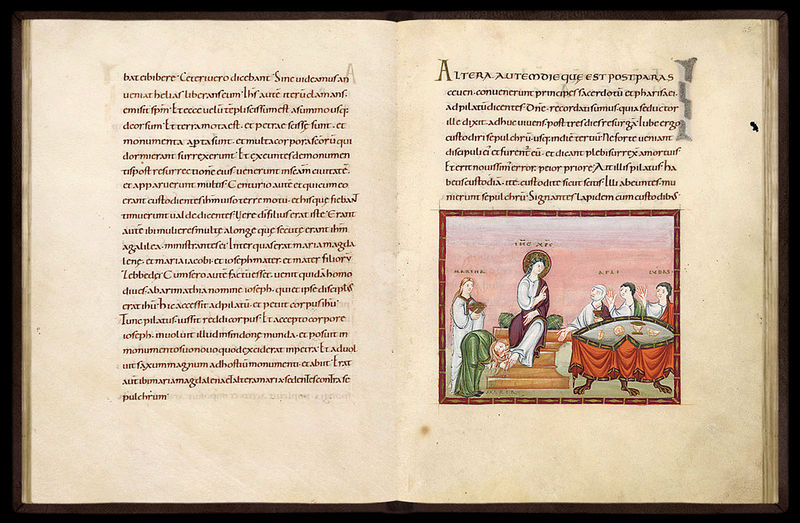
Titel: Egbert- Codex (Codex Egberti)
Institution: Trier, Stadtbibliothek/Stadtarchiv
Schlagwörter: fuß, gott, frauen, grün, menschen, sitzen, frau, männer, schwarz, szene, tisch, weiss, rot, alt, bibel, rahmen, bild, sitzend, kind, füße, schrift, küssen, creme, kissen, thron, bett, stufen, waschen, buch, religion, seite, text, buchstaben, salbung, mahl, altar, fleck, buchseite, flecken, pergament, heiligenschein, christus, jesus, ostern, christlich, griechisch, mittelalter, segen, segnen, könige, heilige, jünger, heilig, maria, aufgeschlagen, magdalena, sakral, handschrift, abbildung, purpur, gebetbuch, latein, ottonisch, buchmalerei, passion, doppelseite, majuskel, sakralkunst, eucharistie, emmaus, illumination, fußwaschung, heiligensarstellung, verbeugt, mahl von emmaus